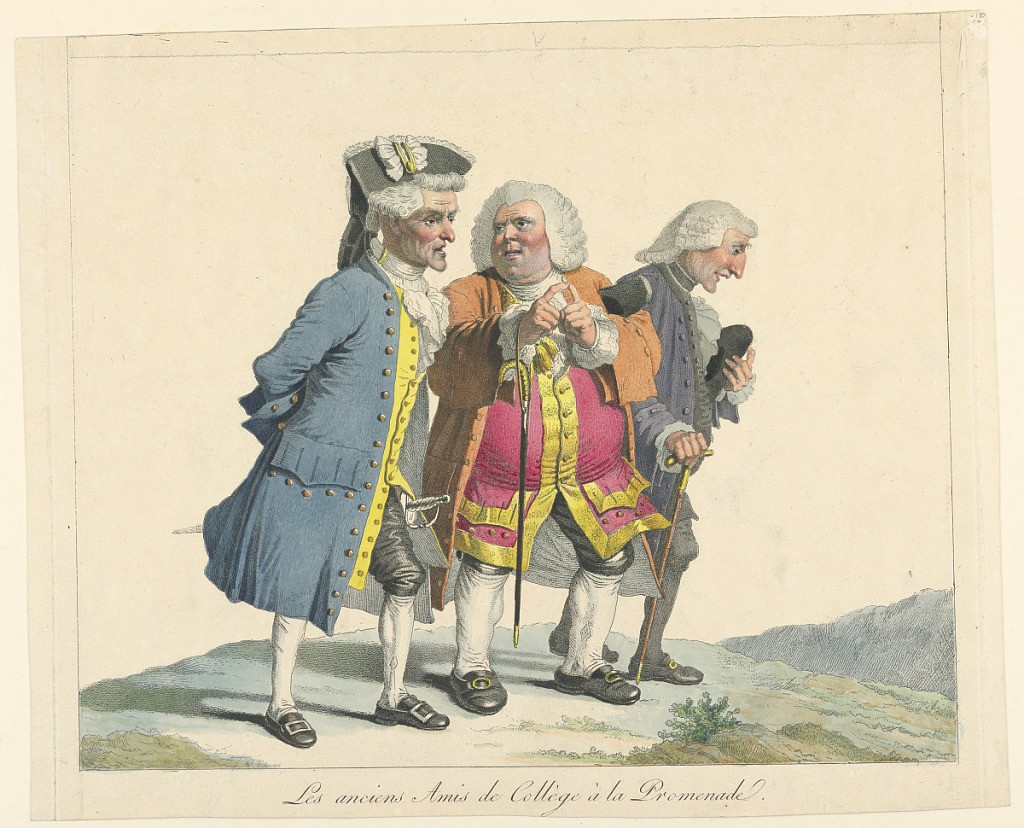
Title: College Friends Out for a Walk
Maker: Pierre Alexandre Wille, 1748–1821
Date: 1813
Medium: Etching in black ink, watercolor on paper
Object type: Print
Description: Horizontal rectangle. Three elderly men walking, moving toward the right. The stout figure, center, turns to the man at left, gesturing.